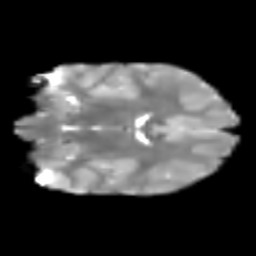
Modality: T2w
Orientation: coronal
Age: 7
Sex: male
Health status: healthy